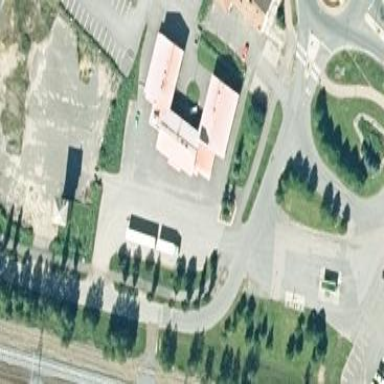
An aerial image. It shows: Retail building.